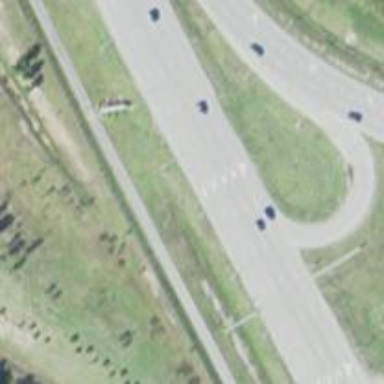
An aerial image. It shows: Motorway junction.